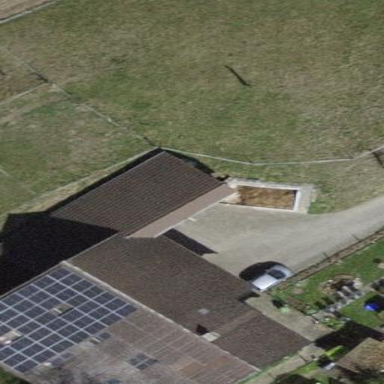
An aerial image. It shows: Detached building.